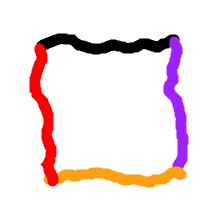
Shape: square